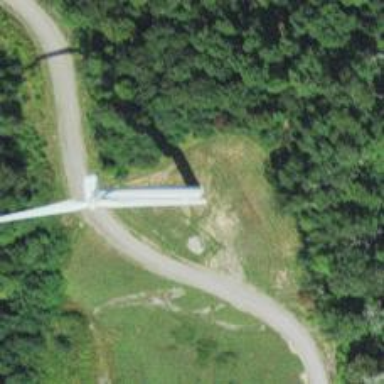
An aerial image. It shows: Wind generator powered by horizontal-axis wind turbine.